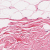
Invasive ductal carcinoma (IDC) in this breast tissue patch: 0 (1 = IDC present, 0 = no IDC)